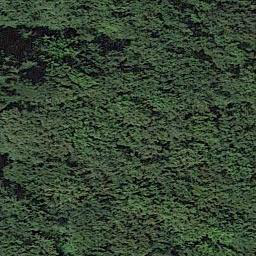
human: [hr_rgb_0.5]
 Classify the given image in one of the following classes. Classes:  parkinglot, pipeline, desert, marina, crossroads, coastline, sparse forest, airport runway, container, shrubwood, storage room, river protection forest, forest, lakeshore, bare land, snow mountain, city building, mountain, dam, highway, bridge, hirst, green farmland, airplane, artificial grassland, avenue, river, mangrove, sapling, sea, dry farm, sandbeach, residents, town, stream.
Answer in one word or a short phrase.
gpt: forest